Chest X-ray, AP view. Patient: 39 years old, sex F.
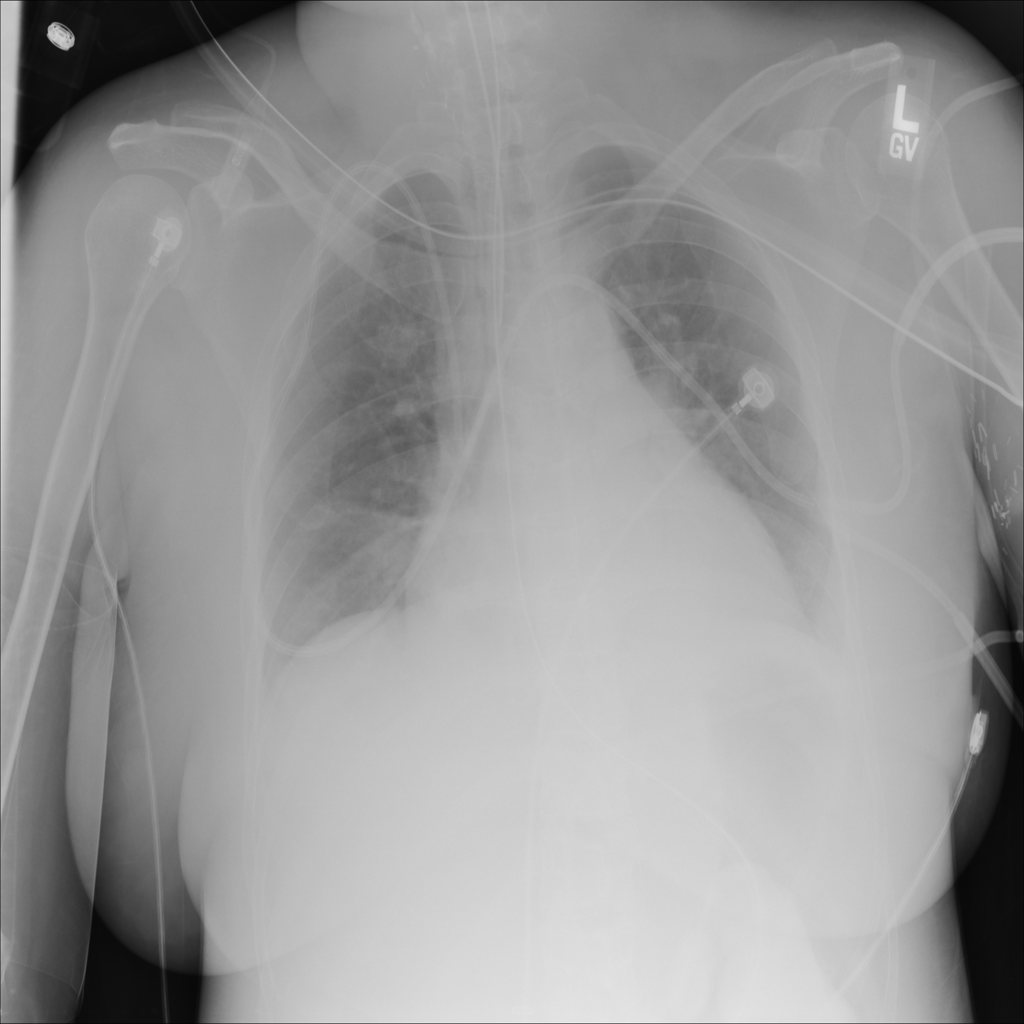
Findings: No Finding